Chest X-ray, AP view. Patient: 68 years old, sex M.
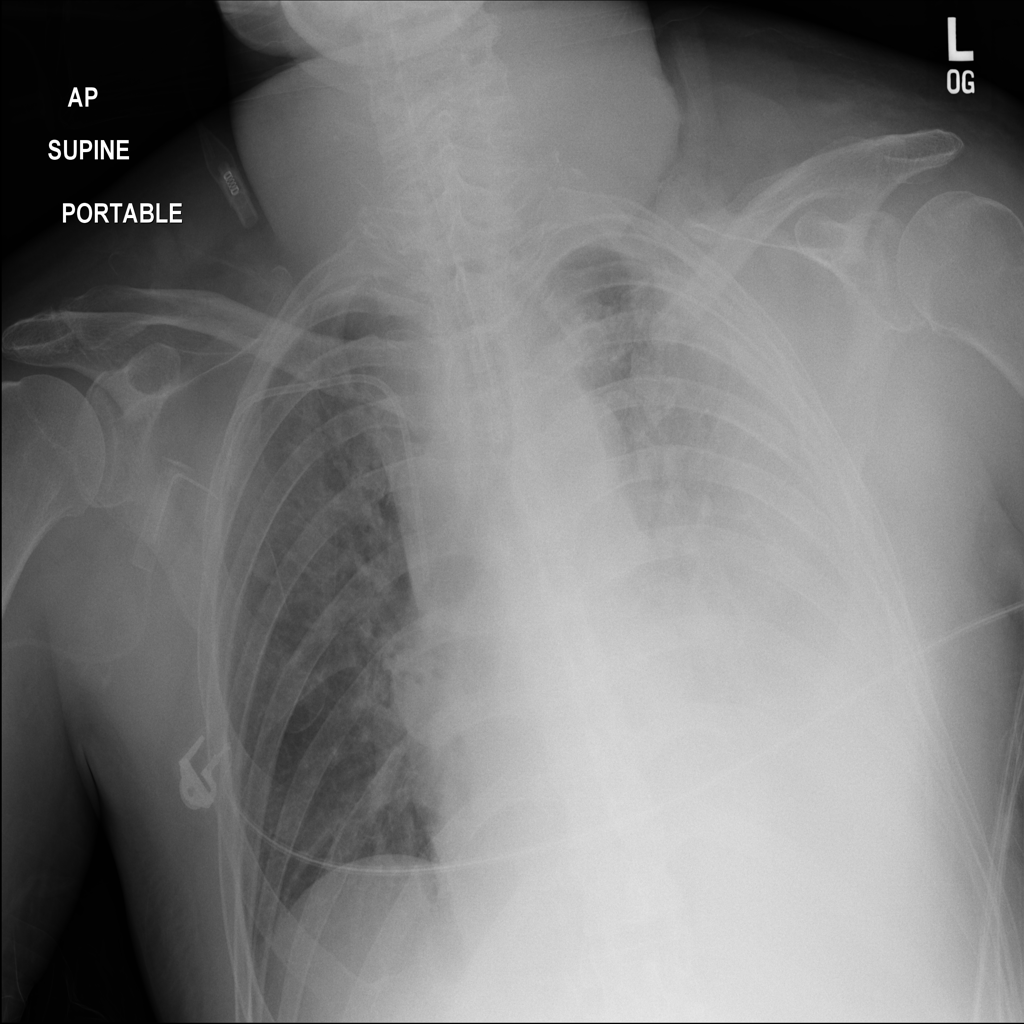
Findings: Effusion